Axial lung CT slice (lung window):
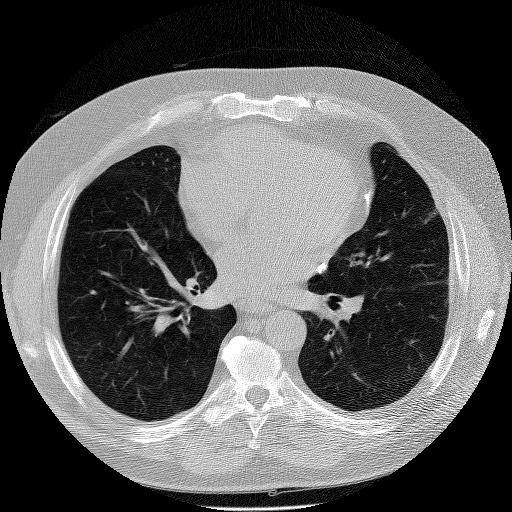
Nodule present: no